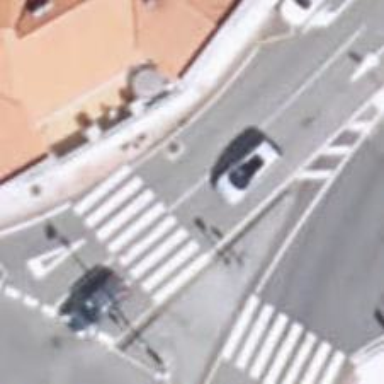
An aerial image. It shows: Road with traffic signals controlling the flow of traffic.